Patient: sex M, age 44
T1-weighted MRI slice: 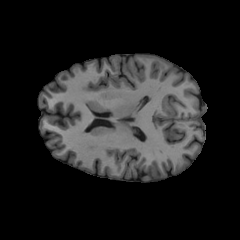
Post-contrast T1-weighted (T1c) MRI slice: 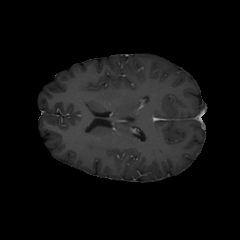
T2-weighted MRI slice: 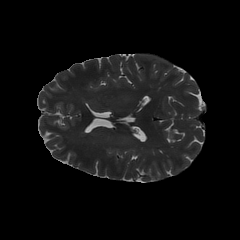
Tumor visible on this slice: no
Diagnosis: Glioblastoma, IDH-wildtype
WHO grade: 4